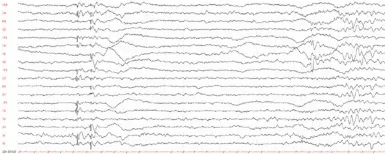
(B,C) Electroencephalogram (EEG) performed when the child was 4 years old. The trace is characterized by poorly organized brain electrical activity, slow anomalies with interictal paroxysmal abnormalities on bilateral parieto-occipital sites, and abundant epileptiform anomalies with diffuse expression.
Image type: electrography (eeg)